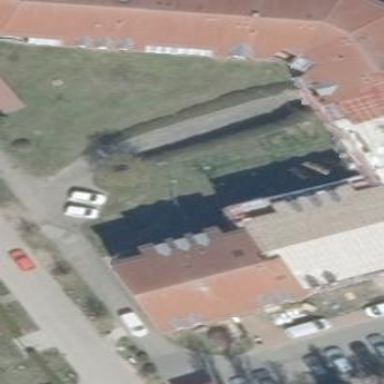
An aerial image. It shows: Residential building.